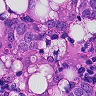
Metastatic tissue present: yes